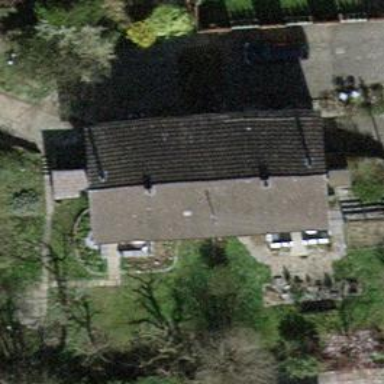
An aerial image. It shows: Semidetached house.